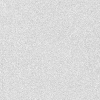
Atmospheric dust classification: dusty